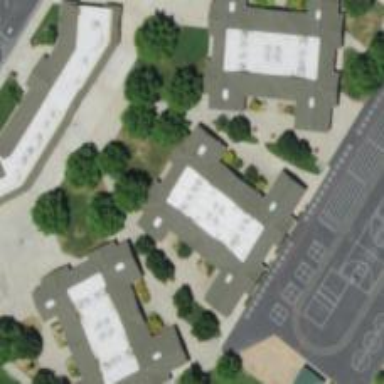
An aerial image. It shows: School building.